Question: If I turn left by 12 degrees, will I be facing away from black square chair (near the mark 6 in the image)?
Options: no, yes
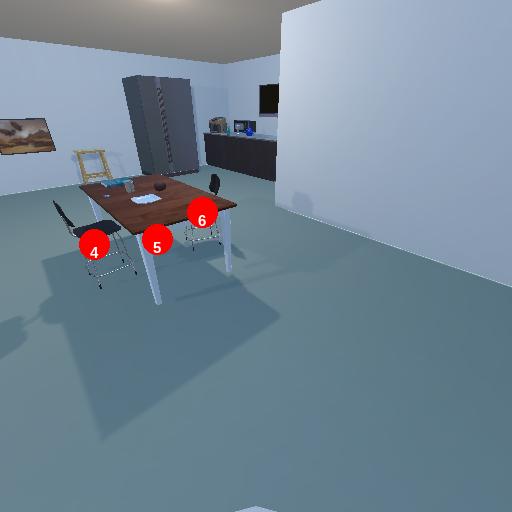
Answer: no